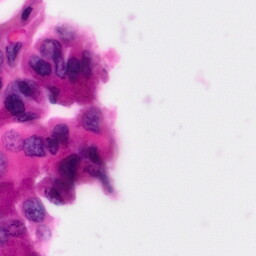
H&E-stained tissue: Pancreatic